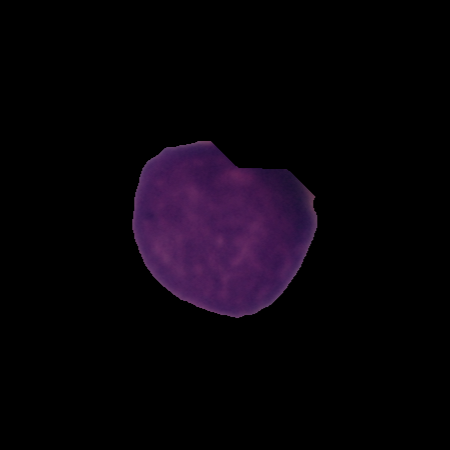
Label: cancer